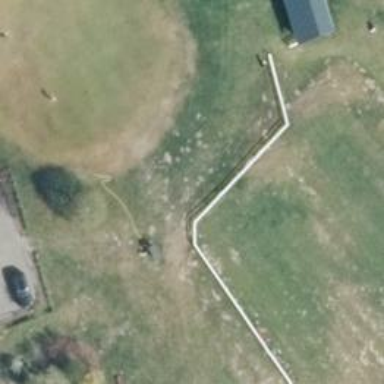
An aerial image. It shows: Ground path with grade 5 track. It is golf cart path.